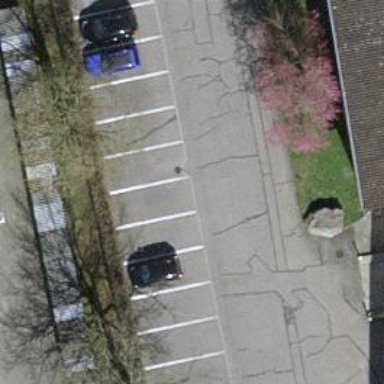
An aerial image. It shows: Paved street-side parking area.